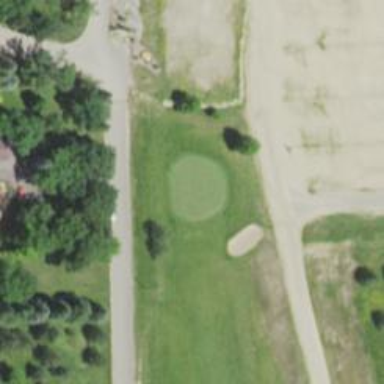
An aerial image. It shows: Golf hole.